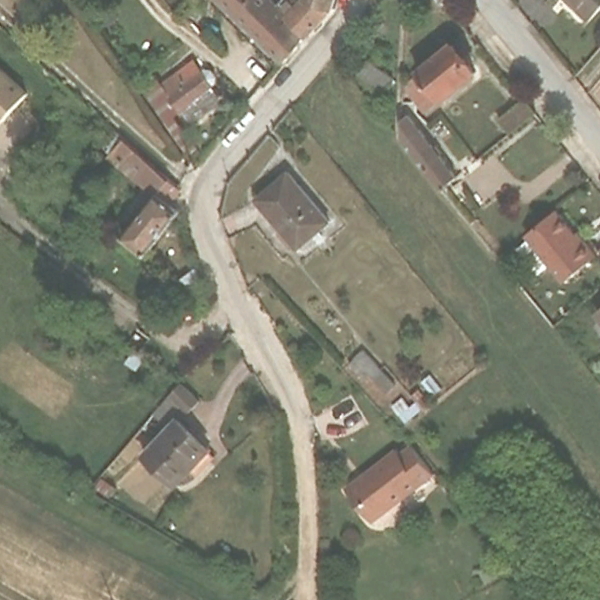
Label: MediumResidential